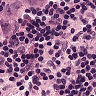
Metastatic tissue present: yes